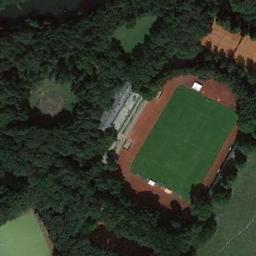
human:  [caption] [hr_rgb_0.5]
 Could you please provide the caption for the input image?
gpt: There are several roads beside the track and field .

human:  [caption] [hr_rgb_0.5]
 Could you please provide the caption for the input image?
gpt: Track and field are built on the lawn and surrounded by forest .

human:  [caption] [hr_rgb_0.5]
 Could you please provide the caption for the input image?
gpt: The ground track field is surrounded by a forest and some clearings are in the forest .

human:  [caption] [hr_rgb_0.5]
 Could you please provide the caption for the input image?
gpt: There are many trees near the ground track field .

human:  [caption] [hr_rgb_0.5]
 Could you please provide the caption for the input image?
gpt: There are many green trees around the ground track field .